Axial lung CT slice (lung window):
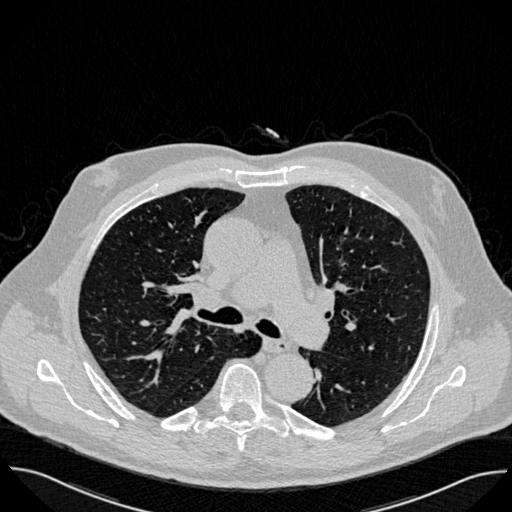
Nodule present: no